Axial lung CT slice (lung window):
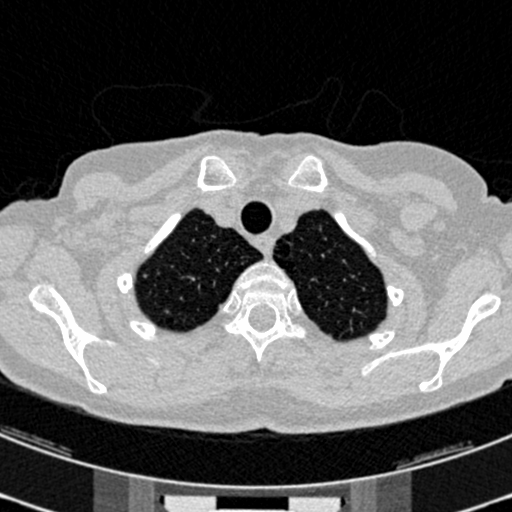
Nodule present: no